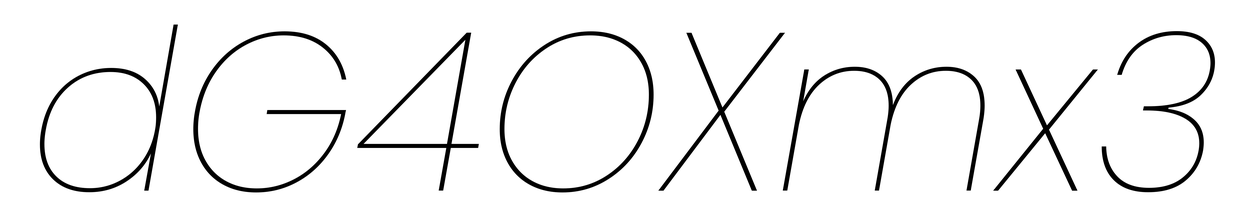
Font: Poppins-ThinItalic